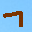
Label: 7